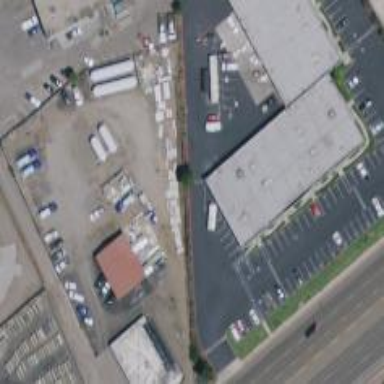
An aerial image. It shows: Commercial building.